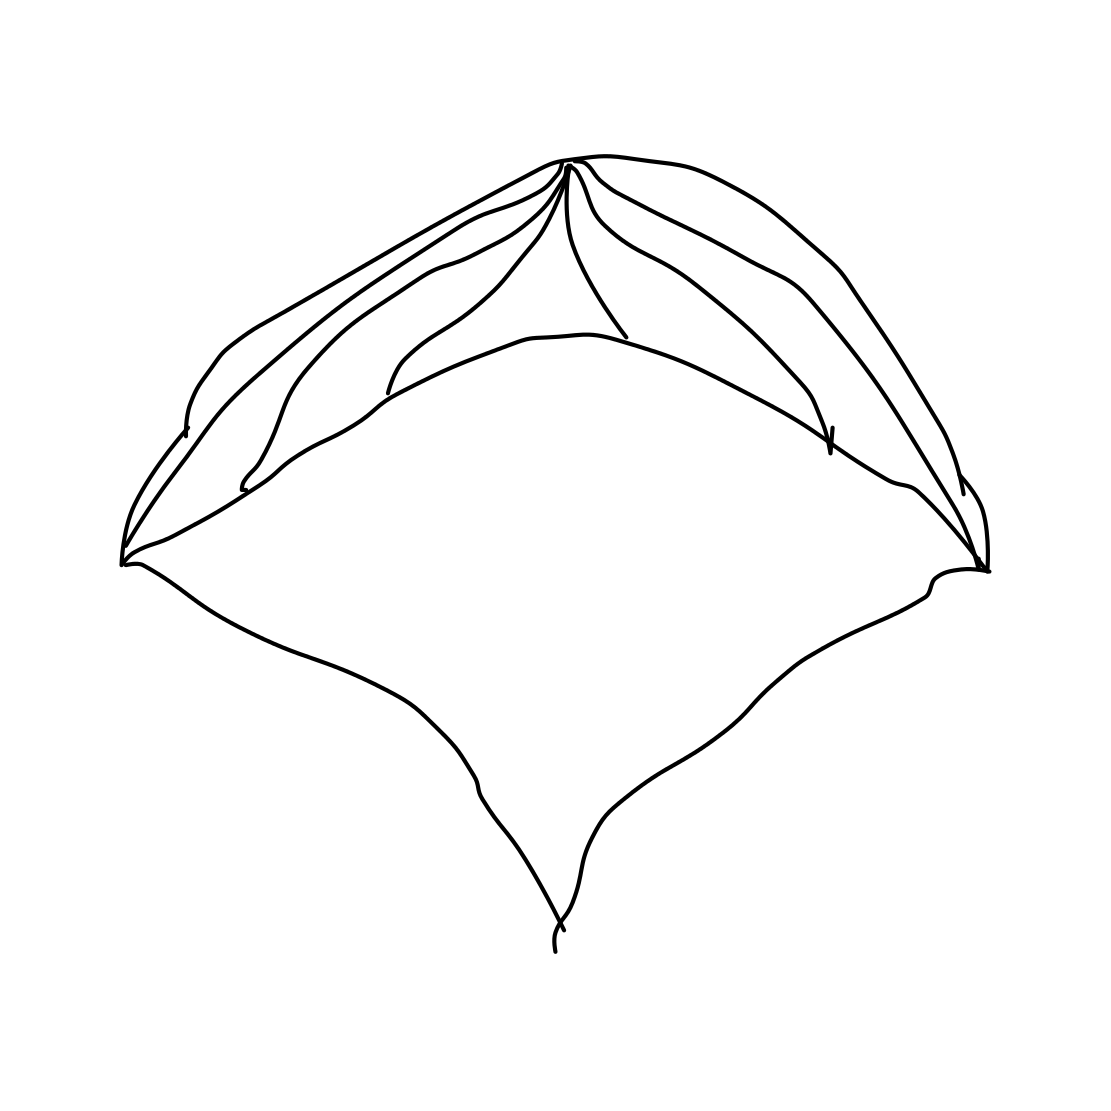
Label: parachute